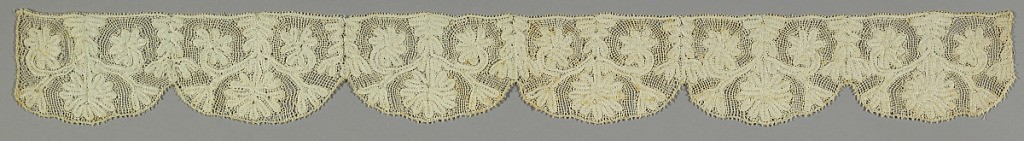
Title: Edge
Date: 1600–1650
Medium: linen Technique: bobbin made continuous tape with net added
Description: Edging lace with wide scallops containing a scrolling leafy vine with flower heads.